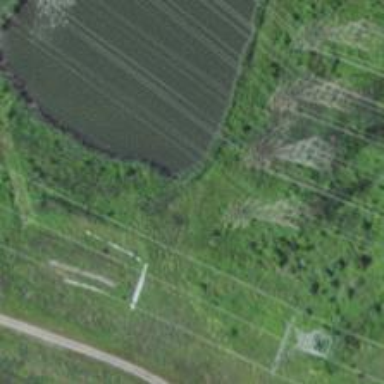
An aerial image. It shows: Pond surrounded by natural water.